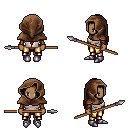
a pixel art fantasy rpg character, female body template, human, dark skin, white pirate shirt, gold greaves, red ponytail hairstyle, cloth hood, cloth bracers, metal boots, spear, four views (front, back, left, right), 2x2 character sprite sheet, small pixel art, hard edges, no anti-aliasing